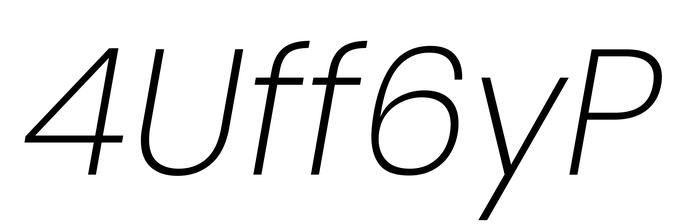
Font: Poppins-ExtraLightItalic